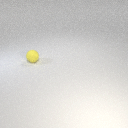
small yellow rubber sphere